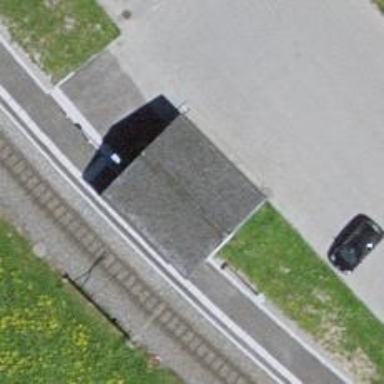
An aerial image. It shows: Public transport station located at railway halt.